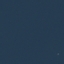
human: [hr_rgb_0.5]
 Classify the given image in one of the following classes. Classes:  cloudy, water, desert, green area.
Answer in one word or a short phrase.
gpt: water